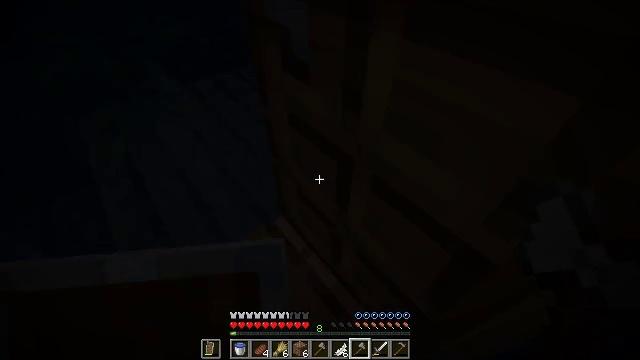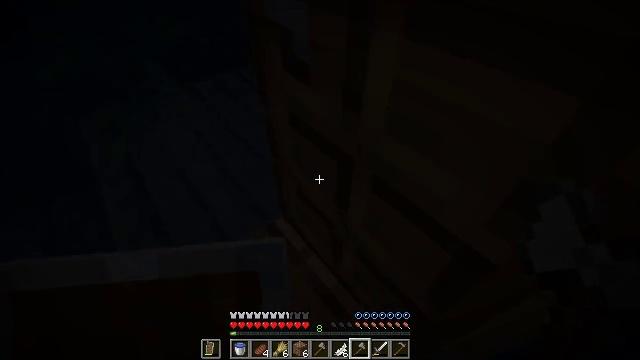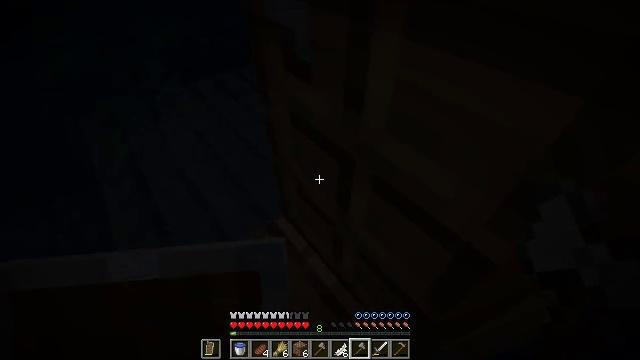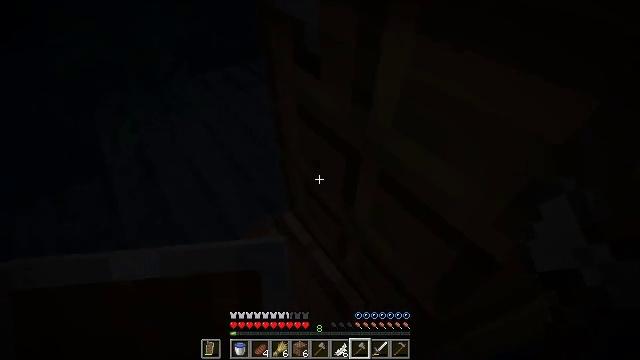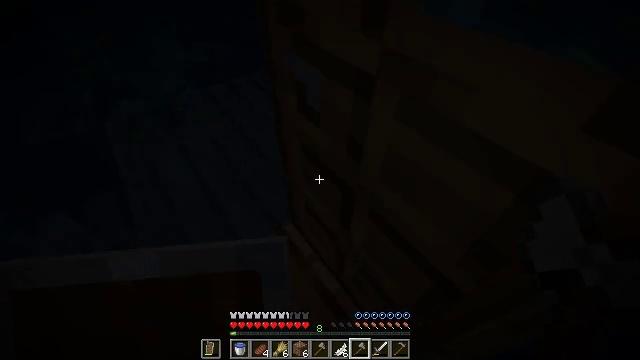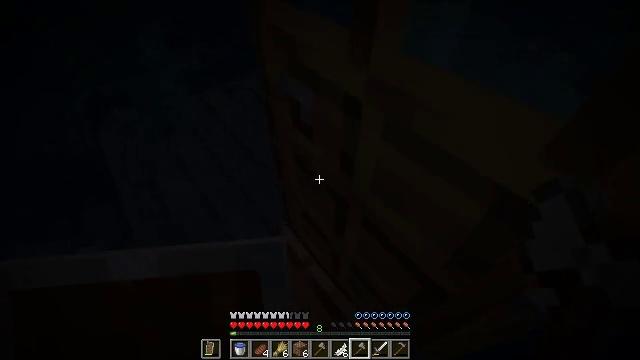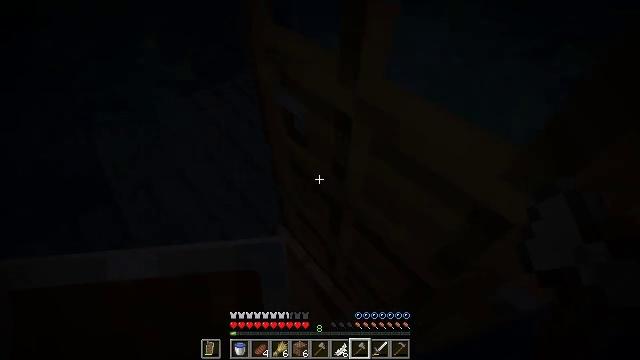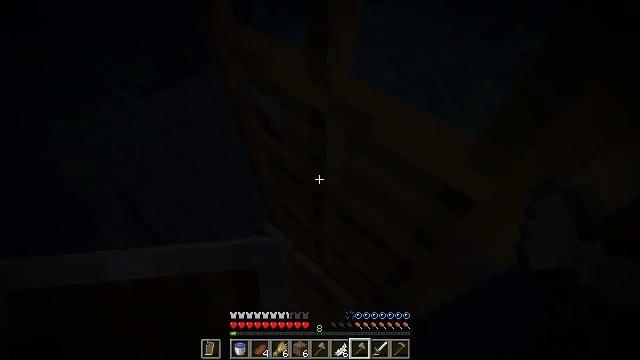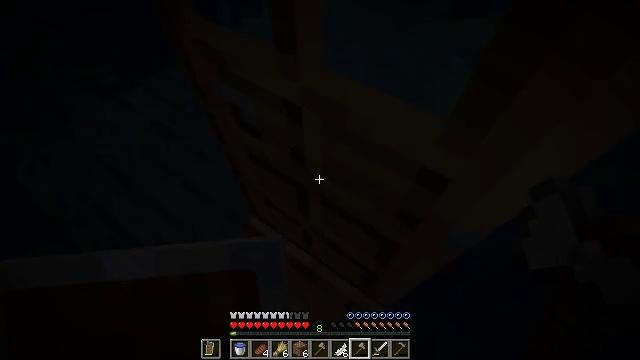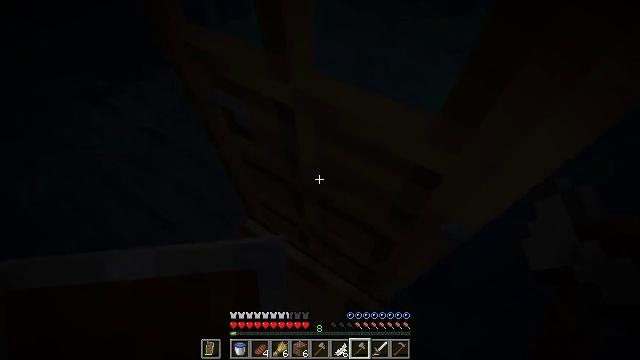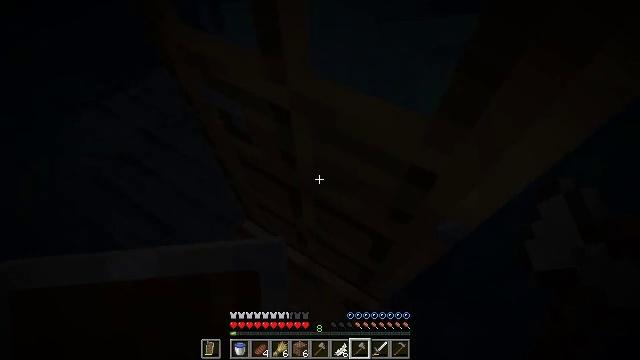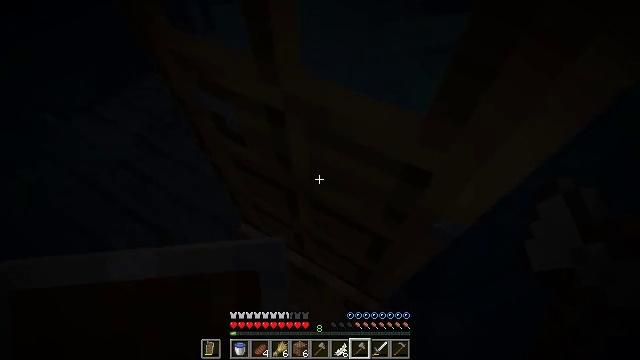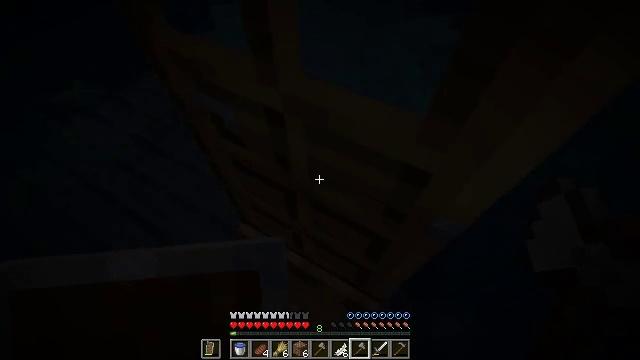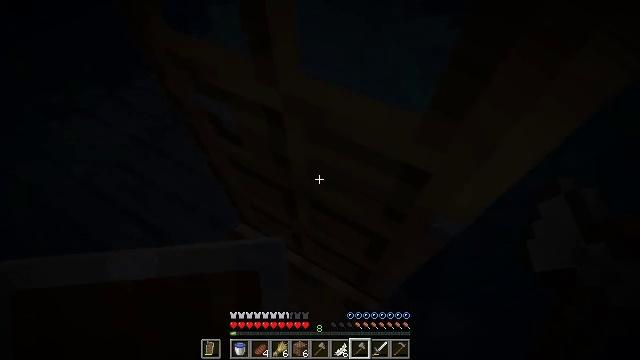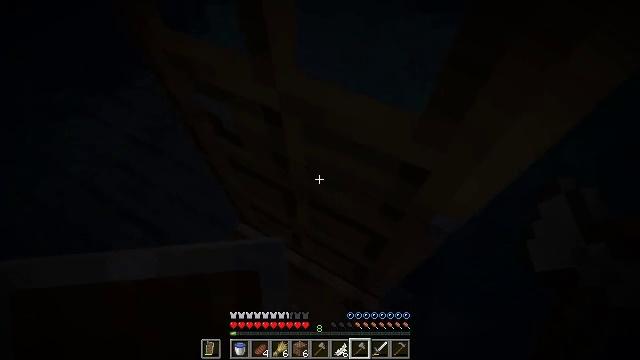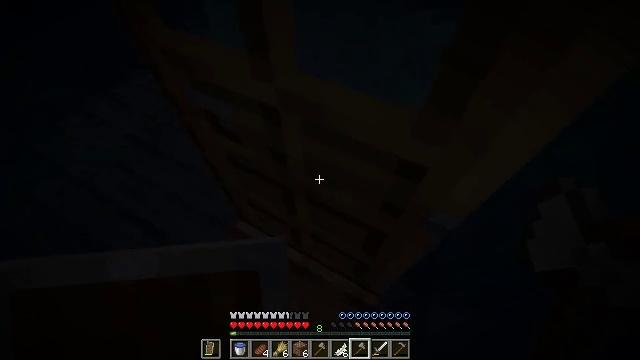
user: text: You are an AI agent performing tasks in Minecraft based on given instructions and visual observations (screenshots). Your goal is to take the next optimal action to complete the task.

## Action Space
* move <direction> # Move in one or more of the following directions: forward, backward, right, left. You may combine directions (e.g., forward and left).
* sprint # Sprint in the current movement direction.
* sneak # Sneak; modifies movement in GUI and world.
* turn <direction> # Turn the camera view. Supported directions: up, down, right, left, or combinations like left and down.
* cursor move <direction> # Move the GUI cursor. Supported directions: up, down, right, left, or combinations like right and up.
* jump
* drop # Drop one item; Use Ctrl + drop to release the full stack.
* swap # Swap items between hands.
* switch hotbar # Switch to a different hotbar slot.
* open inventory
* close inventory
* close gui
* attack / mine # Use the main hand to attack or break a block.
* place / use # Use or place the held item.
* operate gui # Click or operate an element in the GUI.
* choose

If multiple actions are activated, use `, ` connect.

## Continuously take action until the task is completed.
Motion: motion action
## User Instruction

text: Destroy the oak door to retrieve it.
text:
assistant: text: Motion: sneak
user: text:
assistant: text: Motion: sneak
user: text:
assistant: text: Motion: turn left and down
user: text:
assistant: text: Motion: no_op
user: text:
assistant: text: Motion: turn right
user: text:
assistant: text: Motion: turn right and down
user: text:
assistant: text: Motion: turn right and down
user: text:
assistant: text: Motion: turn right and down
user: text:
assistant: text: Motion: turn right
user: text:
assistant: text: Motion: turn right
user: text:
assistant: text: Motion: turn right
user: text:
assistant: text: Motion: no_op
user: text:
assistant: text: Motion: no_op
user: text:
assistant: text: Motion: no_op
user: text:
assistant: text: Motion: no_op
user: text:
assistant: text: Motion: no_op
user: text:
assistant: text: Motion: no_op
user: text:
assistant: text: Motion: turn down
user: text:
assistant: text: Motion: no_op
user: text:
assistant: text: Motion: no_op
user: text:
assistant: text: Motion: no_op
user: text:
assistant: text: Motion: no_op
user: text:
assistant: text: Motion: no_op
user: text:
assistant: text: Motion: no_op
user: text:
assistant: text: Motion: no_op
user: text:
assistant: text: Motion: no_op
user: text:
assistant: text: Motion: no_op
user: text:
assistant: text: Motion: no_op
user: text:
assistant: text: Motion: no_op
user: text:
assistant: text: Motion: no_op